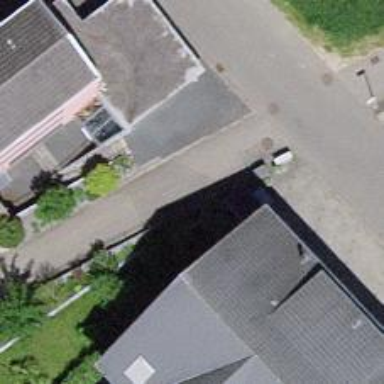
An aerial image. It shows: Set of steps on the road.